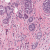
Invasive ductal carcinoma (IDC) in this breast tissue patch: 0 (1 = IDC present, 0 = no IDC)